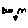
Label: bird